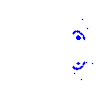
Particle: pion